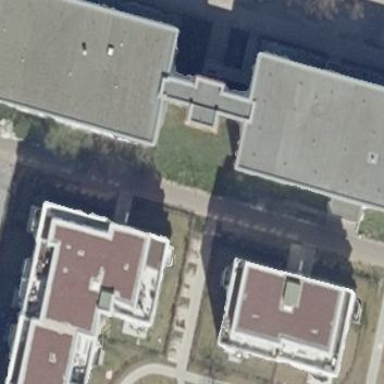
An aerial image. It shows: School building with flat roof.